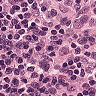
Metastatic tissue present: no